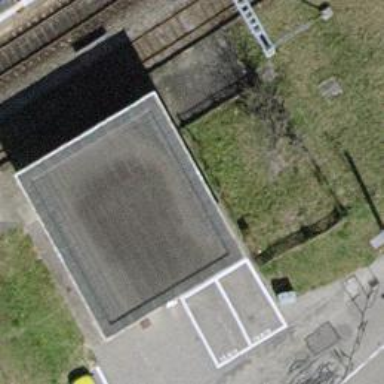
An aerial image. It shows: Railway station.